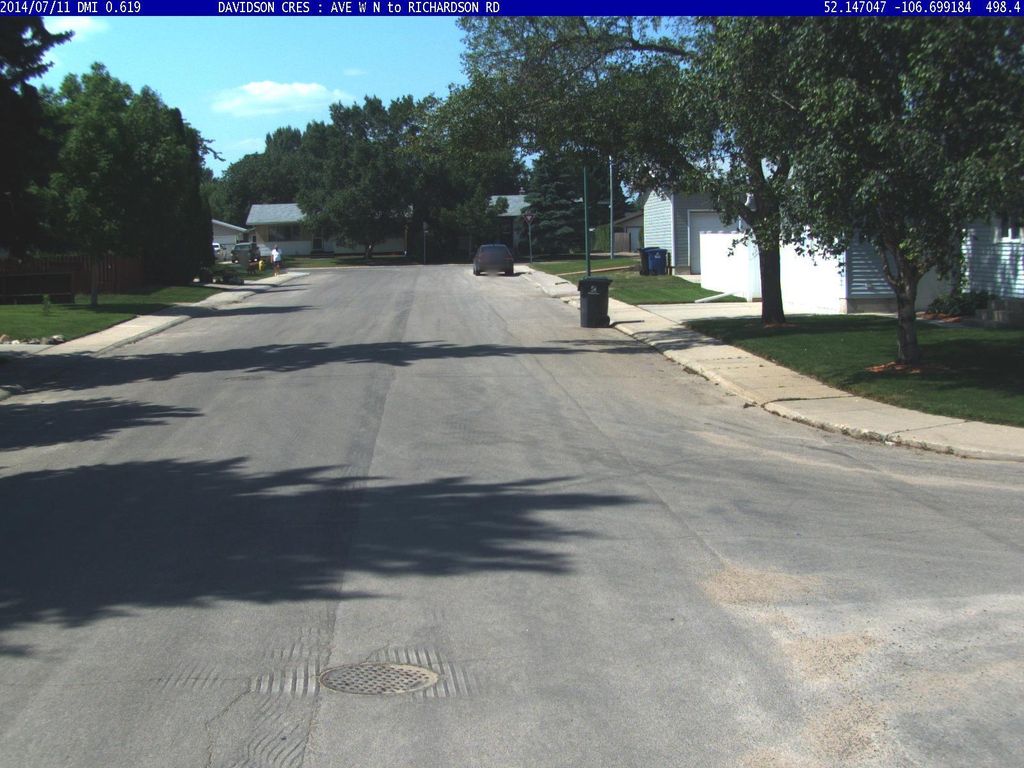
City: saskatoon